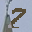
Label: 2